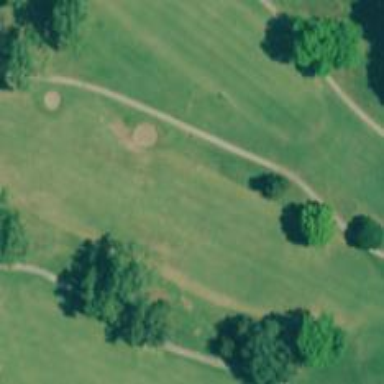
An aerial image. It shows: Golf hole.